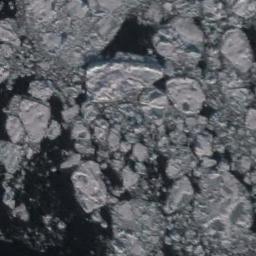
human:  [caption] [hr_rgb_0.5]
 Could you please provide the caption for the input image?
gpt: A lot of sea ice of different sizes and thickness gathers together and the color of the seawater is deep blue .

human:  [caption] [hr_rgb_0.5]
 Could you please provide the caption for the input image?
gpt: Countless ice cubes of various sizes are tightly connected into a large piece floating on the deep blue sea and covering the sea .

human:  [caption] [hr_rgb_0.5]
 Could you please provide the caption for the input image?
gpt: There are many ice on the deep green sea .

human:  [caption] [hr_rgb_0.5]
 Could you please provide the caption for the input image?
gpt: Sea ice is surrounded by water .

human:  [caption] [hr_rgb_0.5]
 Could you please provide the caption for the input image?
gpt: There are many sea ice linked into sheets .